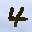
Label: 4